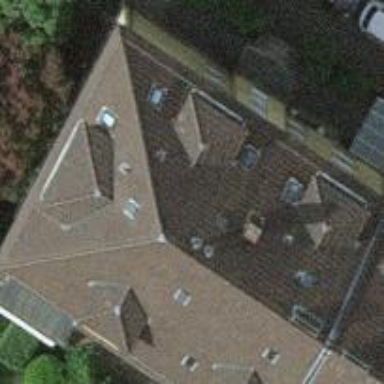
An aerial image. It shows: Residential building with hipped roof.